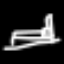
Label: bed